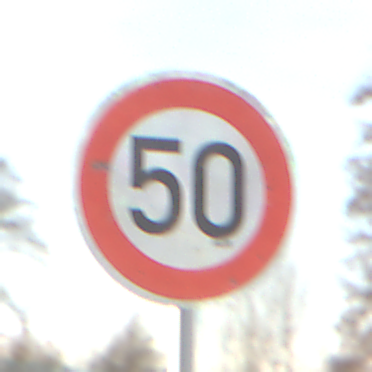
Verkehrszeichen: Geschwindigkeit50
Umgebung: Outdoor, Suburban
Tageszeit: MorningAfternoon
Wetter: PartlyCloudy
Licht: Natural
Jahreszeit: NotSpecified
Kontrast: HighContrast